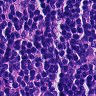
Metastatic tissue present: no